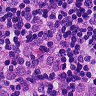
Metastatic tissue present: yes